Question: I have an sql Query which is used to generated information for a table in a form. I want the information to be order by the operation. I have the operations numbered from 1-30 but when I view them in the table it orders them with all the operations beginning with one's together and then two's. I know this is becuase the field is a text feild but is there a way to order them numerically?

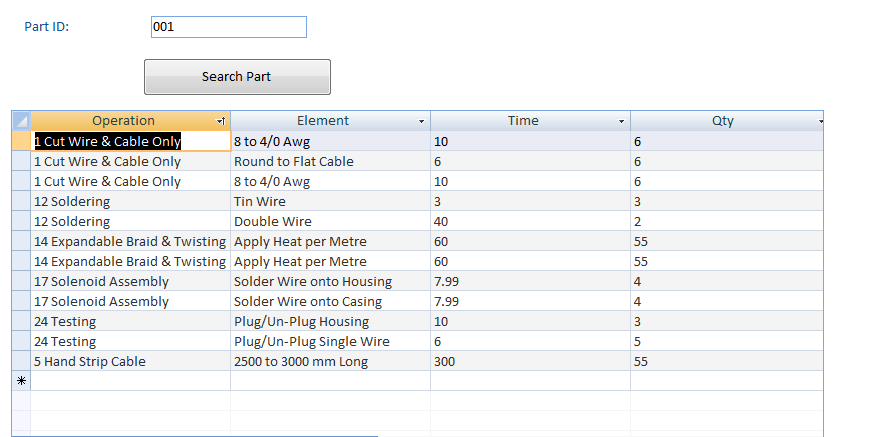
Answer: The preferred way is to create an integer 'SortOrder' column, populated with values 1 to N in your desired order and order by it.
Failing that you would need to Order by a computed column based off your 'Operation' column right padded to a max item length.
Try something like:
'''
SELECT Operation, Element, Time
FROM YourTable
ORDER BY CInt(Operation) ASC
'''
[: 'CInt()' won't behave as expected if a period is present in the number. CInt(8.6) will round up to 9 !]